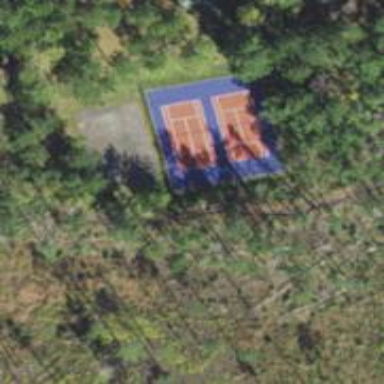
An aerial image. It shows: Tennis court on pitch designated for leisure land.